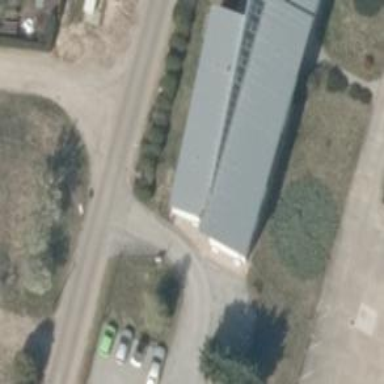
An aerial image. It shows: Commercial building.